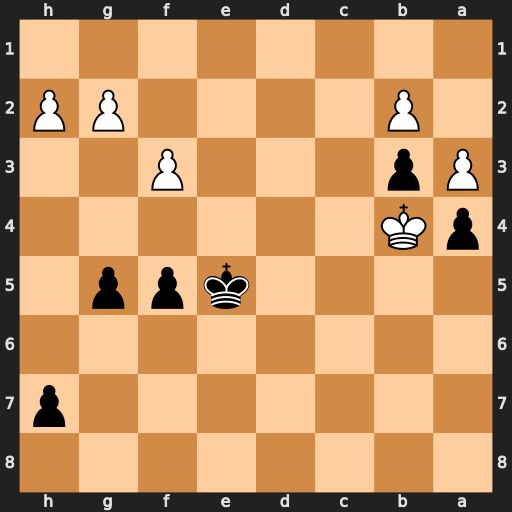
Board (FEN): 8/7p/8/4kpp1/pK6/Pp3P2/1P4PP/8
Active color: b
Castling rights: -
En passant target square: -
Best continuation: Kd4 Kxa4 Kc4 Ka5 Kd3 Kb5 Kc2 Kc4 Kxb2